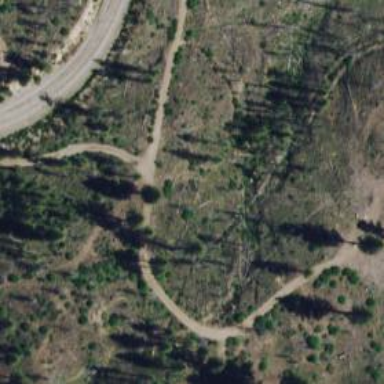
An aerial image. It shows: Intermediate snowshoe path.